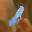
Label: 1